Question: I have a Table View Controller with a list of Formations handled by a fetchResultsController.
Here's how my core data entities looks like :

I try to sort my fetchResultsController by 'dateRange'like this :
'''
// |fetchedResultsController| custom setter
- (NSFetchedResultsController *)fetchedResultsController {
if (_fetchedResultsController != nil) {
return _fetchedResultsController;
}
_fetchedResultsController = [[NSFetchedResultsController alloc] initWithFetchRequest:self.fetchRequest managedObjectContext:self.mainManagedObjectContext sectionNameKeyPath:@"dateRange" cacheName:kFormationsFetchedCacheName];
_fetchedResultsController.delegate = self;
return _fetchedResultsController;
}
// |fetchRequest| custom setter
- (NSFetchRequest *)fetchRequest {
if (_fetchRequest != nil) {
return _fetchRequest;
}
NSPredicate *predicate = [NSPredicate predicateWithFormat:@"student == %@", self.currentStudent];
NSSortDescriptor *dateDescriptor = [NSSortDescriptor sortDescriptorWithKey:@"dateRange" ascending:NO];
NSSortDescriptor *nameDescriptor = [NSSortDescriptor sortDescriptorWithKey:@"name" ascending:NO];
_fetchRequest = [[NSFetchRequest alloc] initWithEntityName:kBSFormation];
_fetchRequest.predicate = predicate;
_fetchRequest.sortDescriptors = [NSArray arrayWithObjects: dateDescriptor, nameDescriptor, nil];
return _fetchRequest;
}
'''
Everything is fine when i try to add the very first 'Formation', but for the next ones, i have these errors:
'''
2013-01-30 22:43:08.370 [7202:c07] -[BSDateRange compare:]: unrecognized selector sent to instance 0x81781a0
2013-01-30 22:43:08.371 [7202:c07] CoreData: error: Serious application error. Exception was caught during Core Data change processing. This is usually a bug within an observer of NSManagedObjectContextObjectsDidChangeNotification. -[BSDateRange compare:]: unrecognized selector sent to instance 0x81781a0 with userInfo (null)
2013-01-30 22:43:08.372 [7202:c07] *** Terminating app due to uncaught exception 'NSInvalidArgumentException', reason: '-[BSDateRange compare:]: unrecognized selector sent to instance 0x81781a0'
'''
If i comment this line : 'NSSortDescriptor *dateDescriptor = [NSSortDescriptor sortDescriptorWithKey:@"dateRange" ascending:NO];', it's working but my table view is messy as the 'sectionNameKeyPath' is set to 'dateRange'
Someone is figuring out what's the problem here ? :/
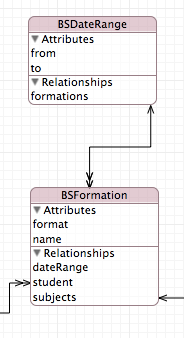
Answer: You're telling it to sort based on the 'dateRange' relationship. But 'dateRange' is a relationship to 'BSDateRange', and how does Core Data compare those? Should it use 'from', or maybe 'to', or some combination of those? You can't just tell it to sort on an object like that, because it's not obvious how sorting should work.
Instead, figure out what sorting even means. Then modify your sort descriptor appropriately. For example if you decide that sorting depends on the 'from' value, change the sort descriptor to use the key path to 'from':
'''
NSSortDescriptor *dateDescriptor = [NSSortDescriptor
sortDescriptorWithKey:@"dateRange.from"
ascending:NO];
'''
If you need to sort based on both 'from' and 'to', use more than one sort descriptor.